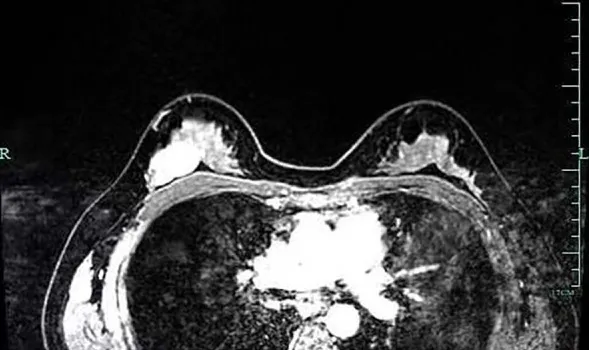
Breast MRI indicated a nodular lesion of abnormal enhancement, with clear boundary and slightly irregular shape.
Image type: radiology (mri)